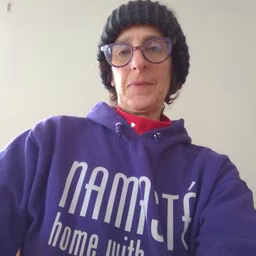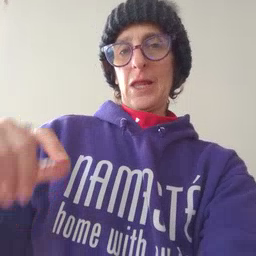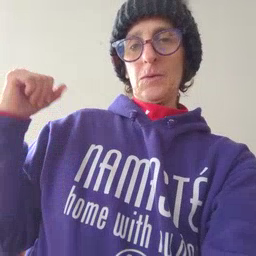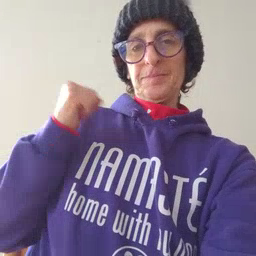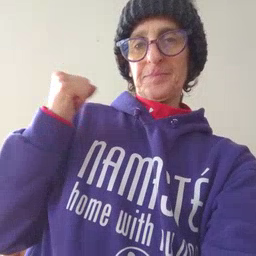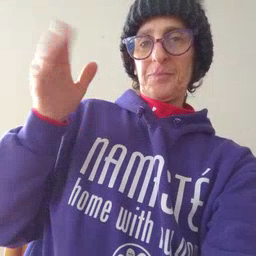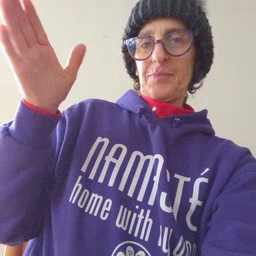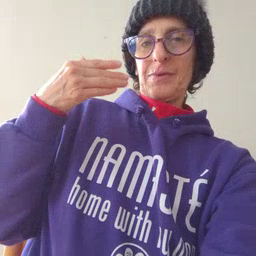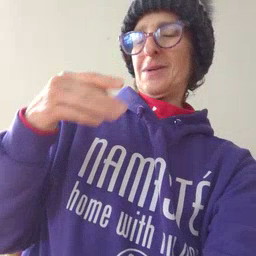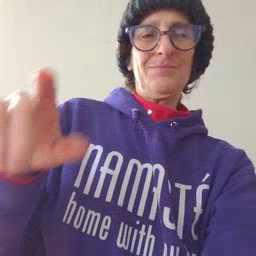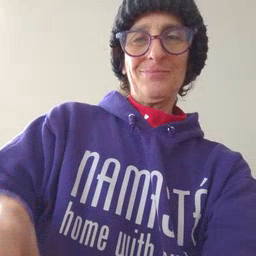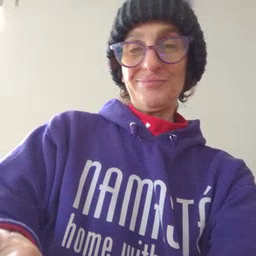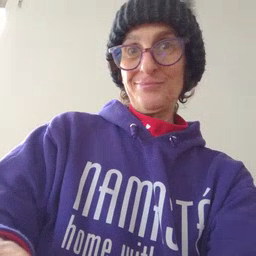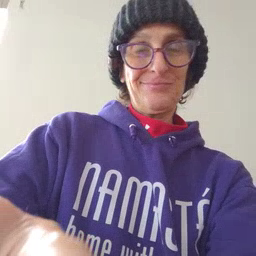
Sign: refrigerator